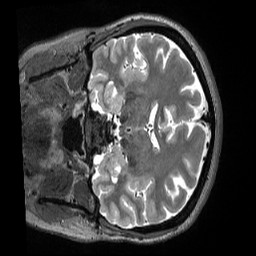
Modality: T2w
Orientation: coronal
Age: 35
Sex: female
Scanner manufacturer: siemens
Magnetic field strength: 3 T
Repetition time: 3.2 s
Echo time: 0.563 s